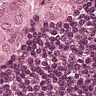
Metastatic tissue present: yes